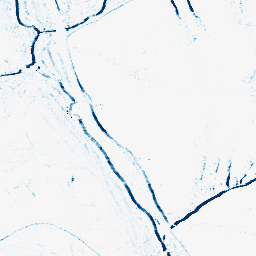
Category: morphological
Decomposition family: morphological_rect
Decomposition parameters: operation: closing
width: 5
height: 3
Upsampling method: bicubic
Upsampling parameters: scale: 8
Upsampling scale: 8